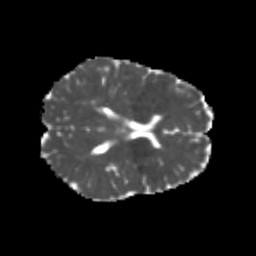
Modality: MD
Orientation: axial
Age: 21
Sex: female
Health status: healthy
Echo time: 0.074 s